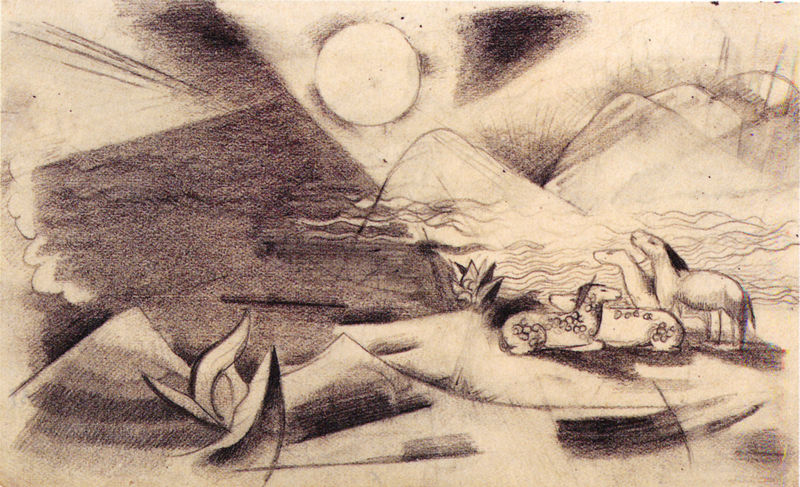
Titel: Das Skizzenbuch aus dem Felde, Blatt 32, Ohne Titel (Landschaft mit Sonne, Bergen und Pferdegruppe)
Künstler: Franz Marc
Standort: München
Institution: Staatliche Graphische Sammlung
Schlagwörter: berg, himmel, meer, schatten, wasser, weiß, wolken, fluss, gelb, himmerl, landschaft, see, ufer, braun, grau, kreide, köpfe, licht, schwarz, skizze, zeichnung, tier, tiere, wiese, wolke, muster, stehen, hügel, weide, büsche, gewässer, sonne, pflanze, pflanzen, esel, kreis, pferd, pferde, mähne, strand, welle, wellen, papier, liegen, zwei, abstrakt, berge, dünen, flächen, gebirge, gipfel, modern, wüste, grafik, sonnenuntergang, herde, linien, sepia, streifen, steppe, striche, vier, mond, strahlen, kohle, schraffur, schraffuren, schwarzweiß, stilisiert, bleistift, hälse, entwurf, schimmel, franz, reduziert, flecken, pyramide, rötel, einhorn, chagall, kubisch, planet, franz marc, marc, wildpferde, wildpferd, mark, marx, pferse, pyramiden, hütel, steppenpferde